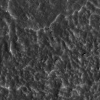
Atmospheric dust classification: not_dusty